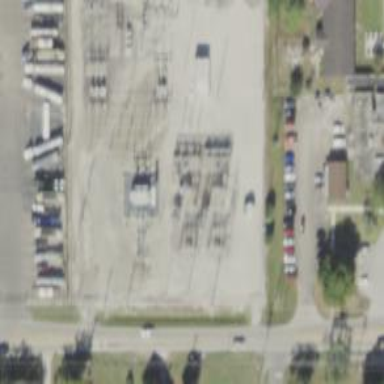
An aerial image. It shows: Switch for power supply.